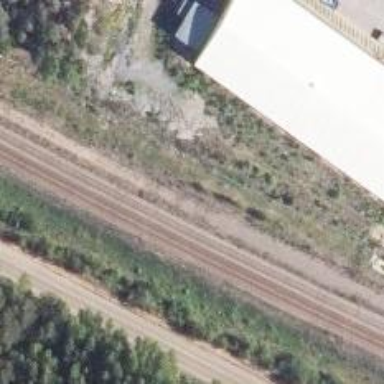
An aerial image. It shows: Railway signal supported by catenary mast.